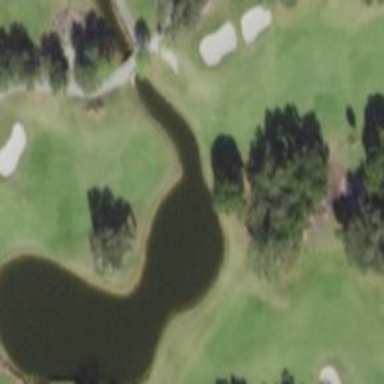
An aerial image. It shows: Water hazard on golf course.